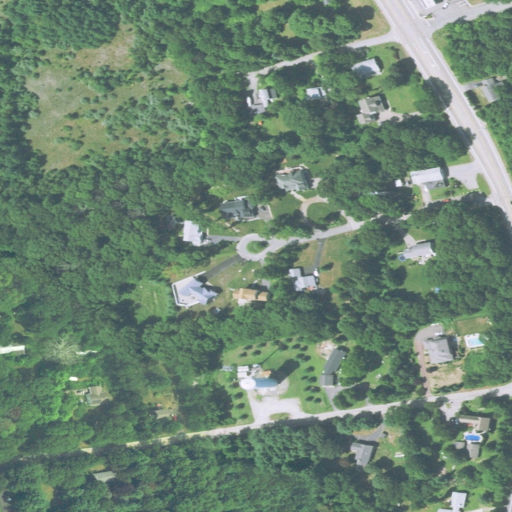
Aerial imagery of mountain in Rhode Island named Barber Heights containing low intensity development, medium intensity development, deciduous forest, open development, mixed forest, high intensity development, evergreen forest, barren land, and pasture